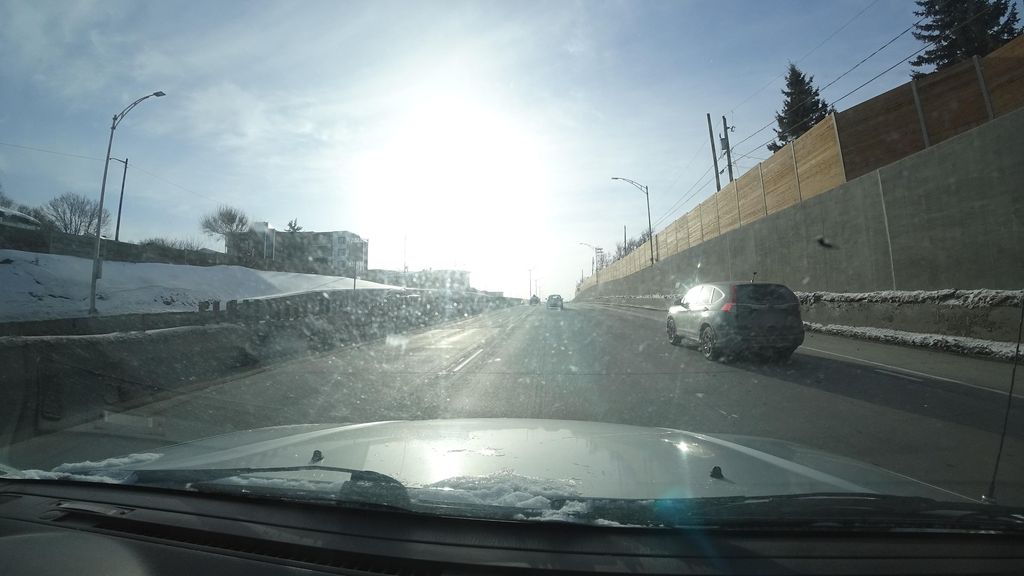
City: quebec_city